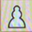
Piece: wP